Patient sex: M
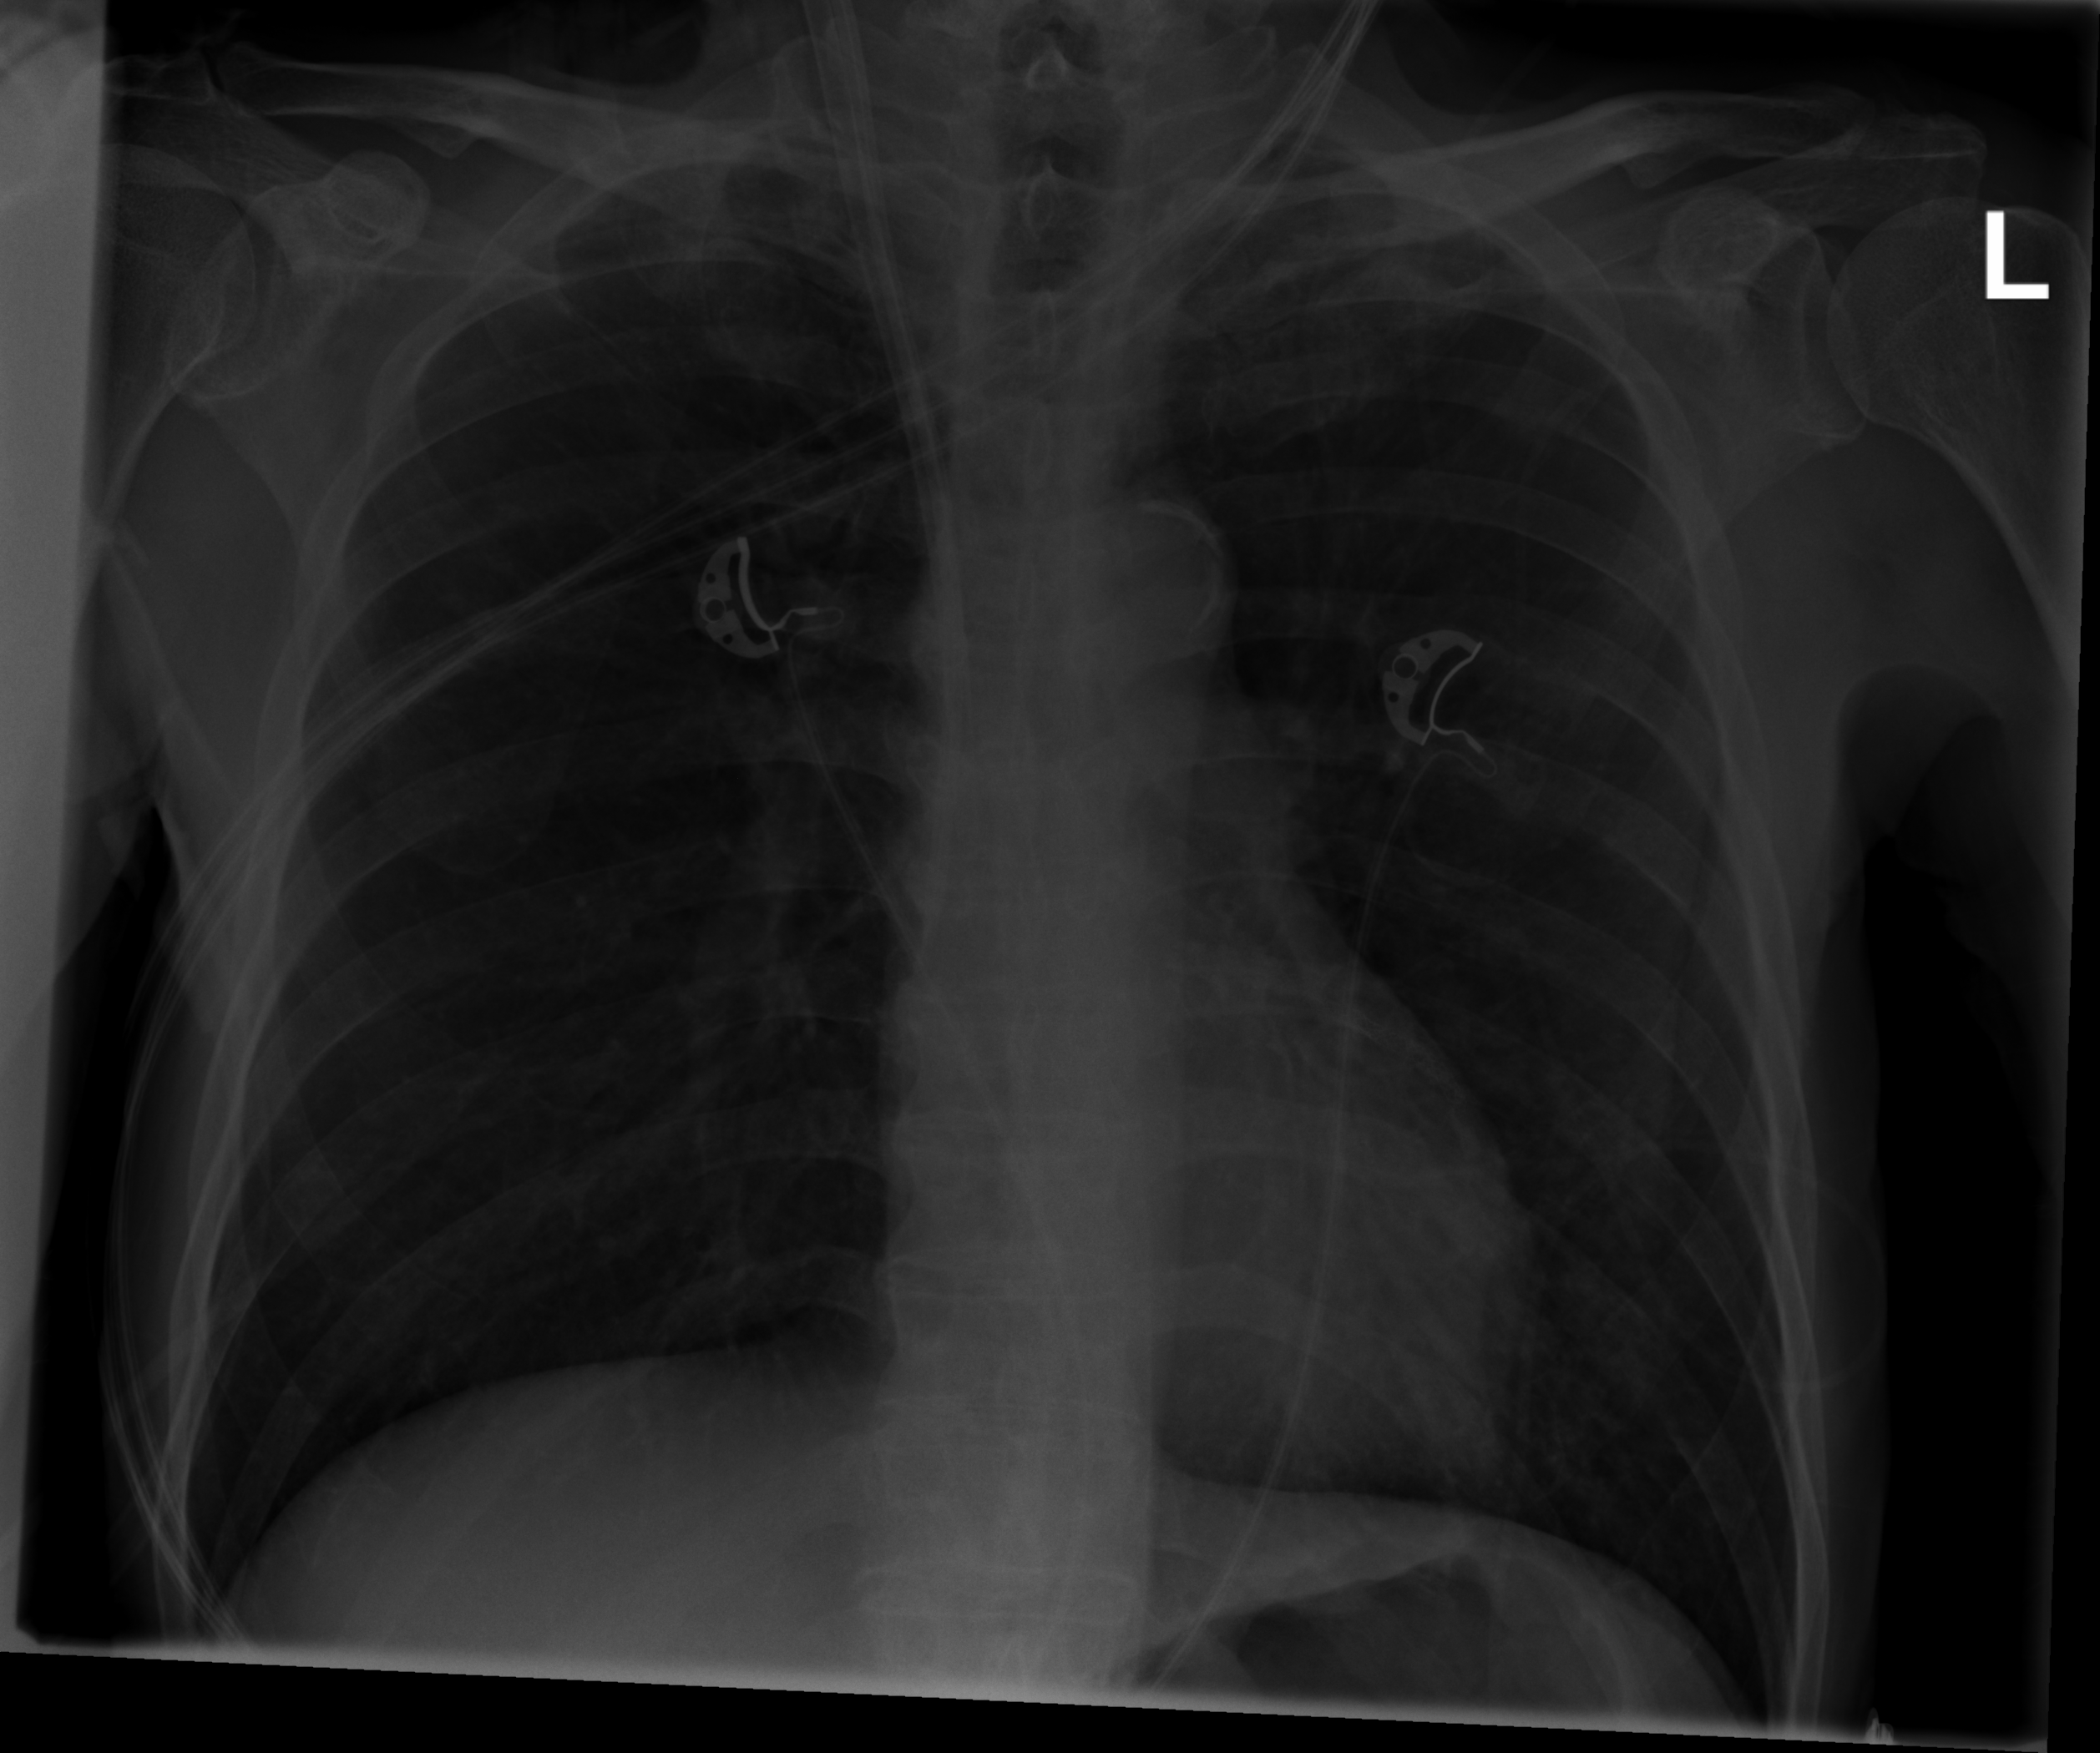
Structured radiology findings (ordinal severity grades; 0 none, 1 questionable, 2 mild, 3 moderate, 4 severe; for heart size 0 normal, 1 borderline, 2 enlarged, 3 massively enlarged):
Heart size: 0
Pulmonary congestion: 0
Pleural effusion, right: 0
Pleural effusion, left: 0
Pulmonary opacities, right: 0
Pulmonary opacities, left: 0
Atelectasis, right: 0
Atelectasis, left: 0